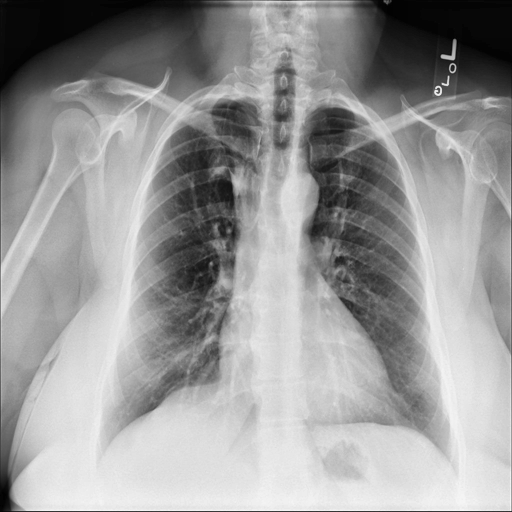
Finding: NORMAL